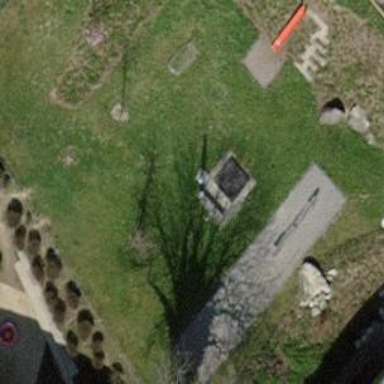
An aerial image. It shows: Sandpit at the playground.